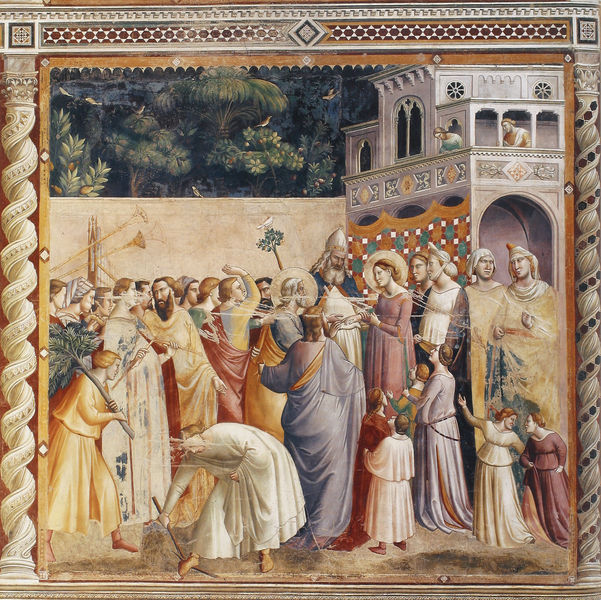
Titel: Baroncellikapelle: Marienleben
Künstler: Taddeo Gaddi
Standort: Florenz, S. Croce, Baroncellikapelle (EU - I - Toskana)
Schlagwörter: baum, fuß, gemälde, mann, bäume, frauen, menschen, bunt, fenster, frau, holz, männer, szene, säule, säulen, gebäude, gürtel, haus, tuch, fest, teppich, bart, architektur, kleidung, vorhang, ast, zweige, kirche, gewänder, kind, kinder, stock, garten, balkon, italien, zug, mauer, hof, bischof, schwanger, antike, moschee, palast, volk, schein, heiligenschein, nimbus, jesus, heiliger, mitra, posaunen, hochzeit, tempel, fanfaren, heilige, trompeten, fresko, fanfare, wandbild, fresco, anna, stifter, heiligenscheine, brechen, blasinstrumente, heirat, vermählung, giotto, nimben, piero della francesca, 1500, giott, cimabue